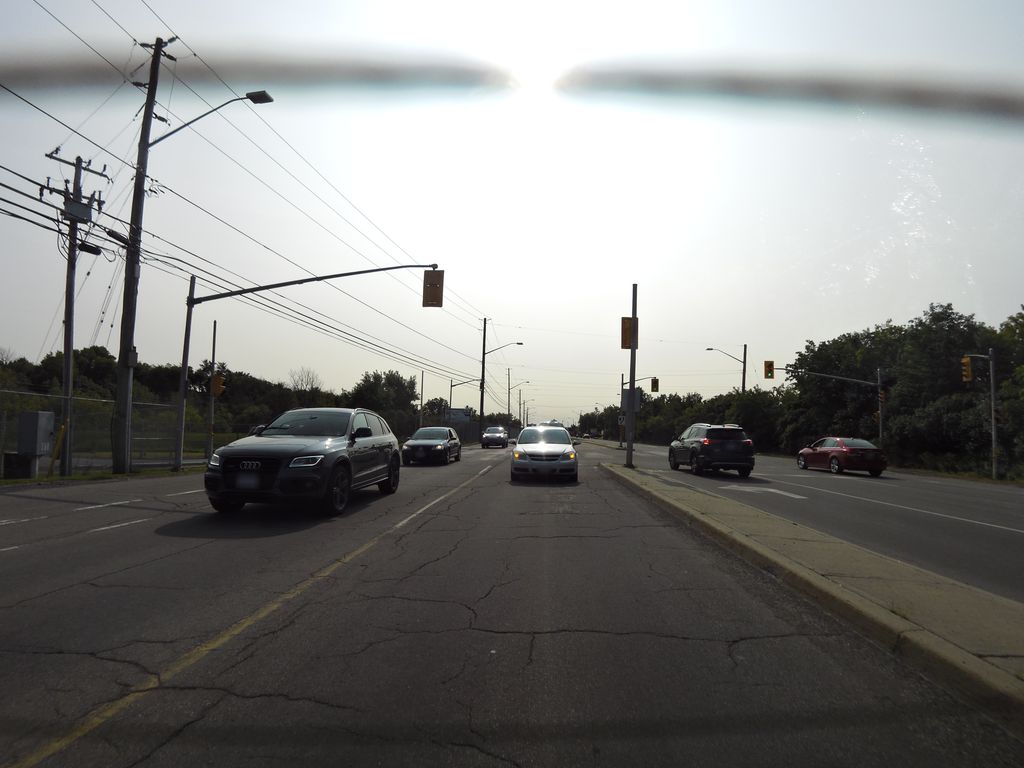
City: ottawa-gatineau